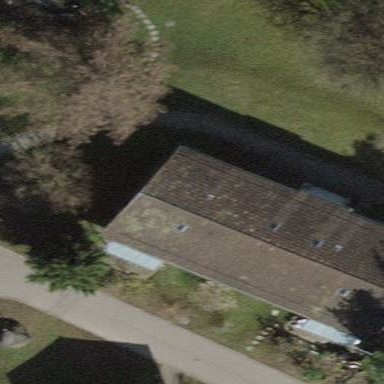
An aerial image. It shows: Pitched roof building.